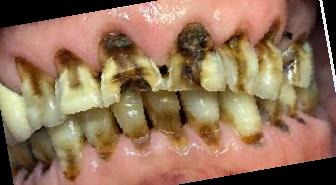
Condition: Gingivitis